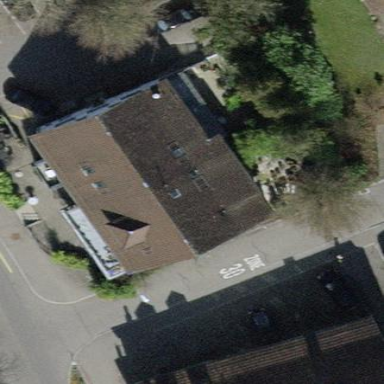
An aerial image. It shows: Library building.